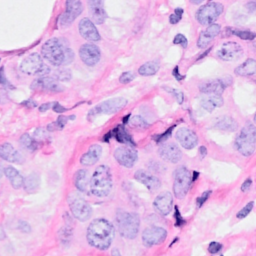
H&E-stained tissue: Breast